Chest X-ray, PA view. Patient: 56 years old, sex M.
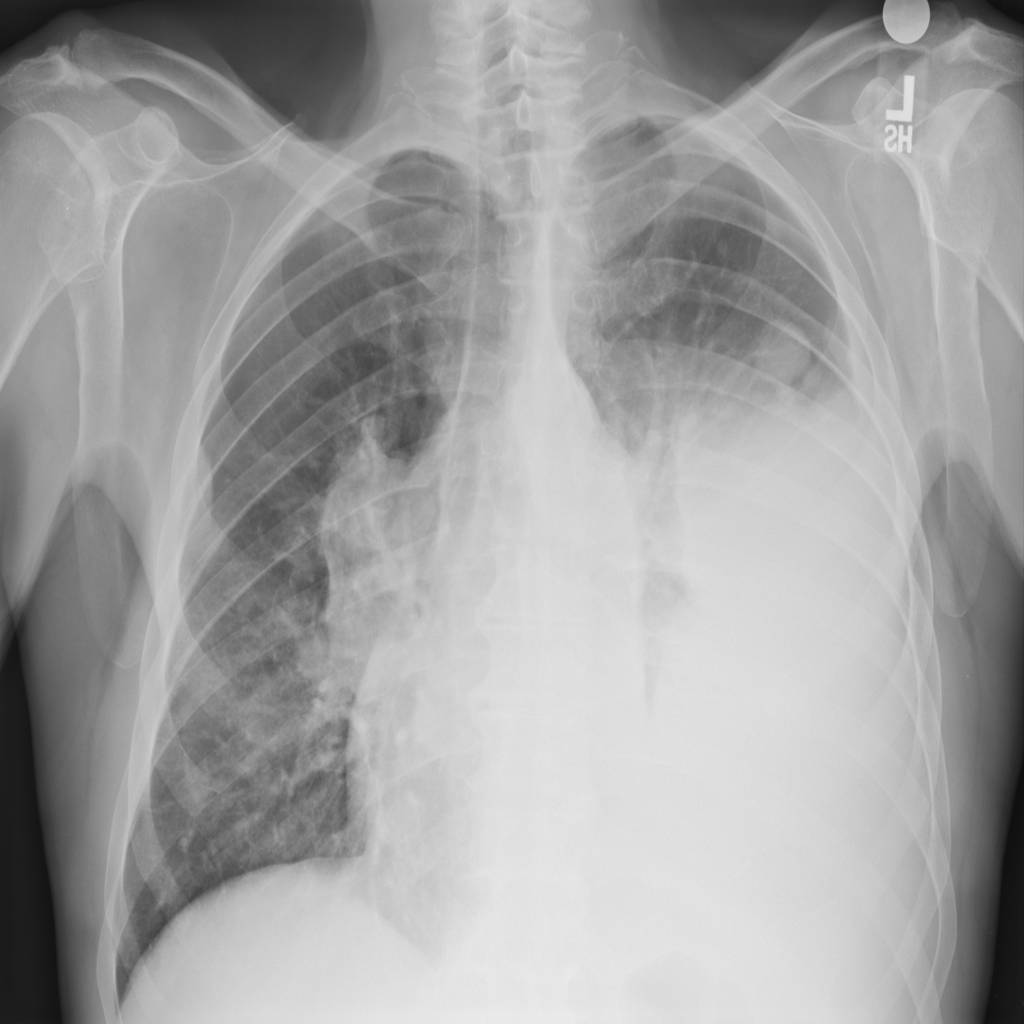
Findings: Consolidation, Mass